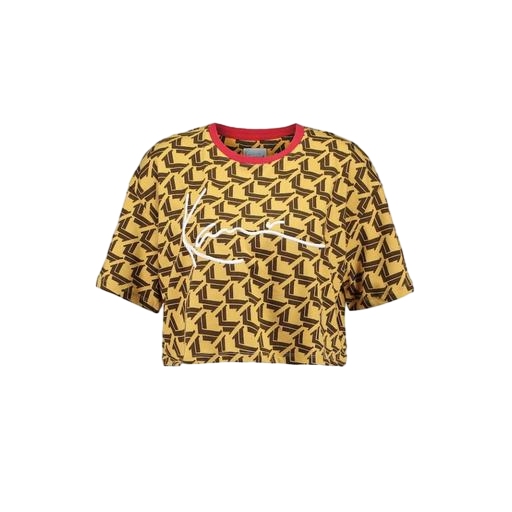
multicolor women's boxy lamé jacquard t-shirt gold, gold and brown t shirt, graphic t-shirt, white background